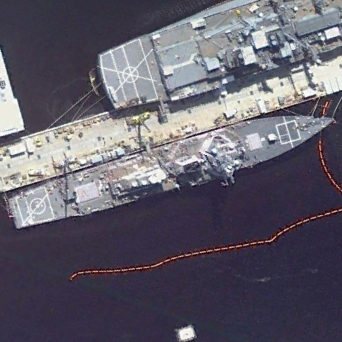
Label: destroyer